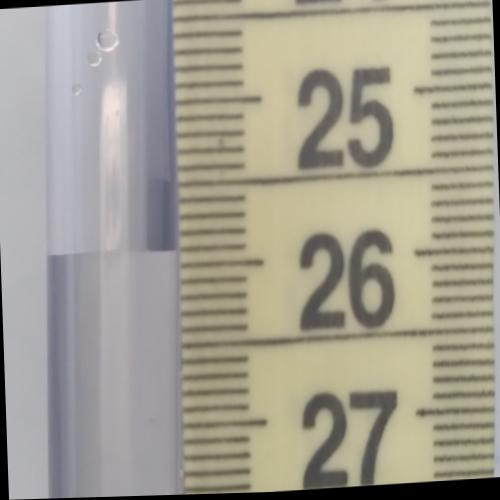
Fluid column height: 25.9 cm